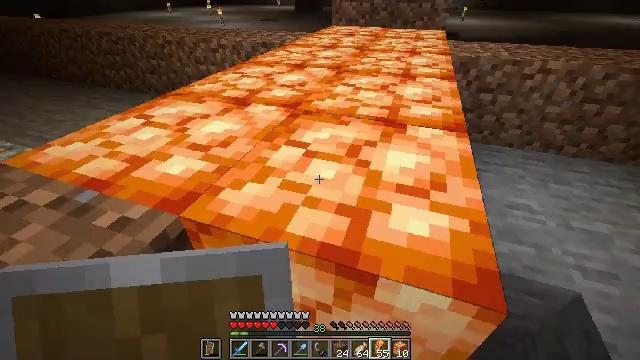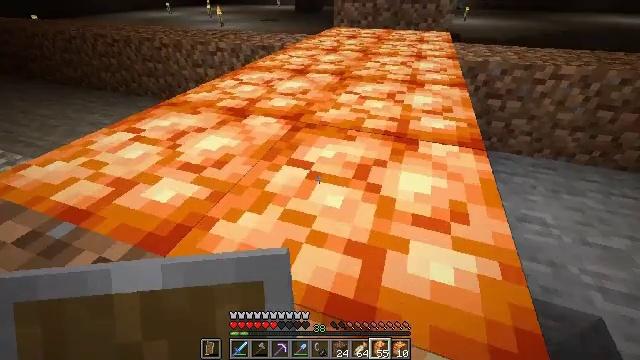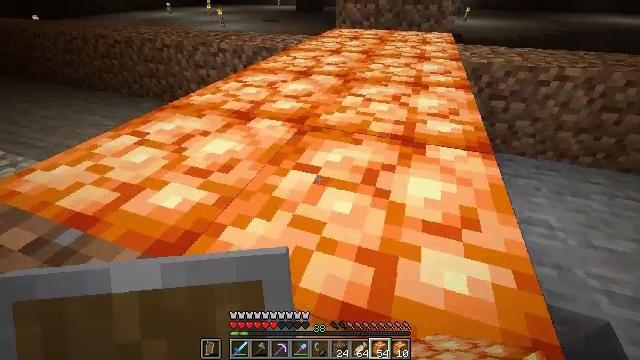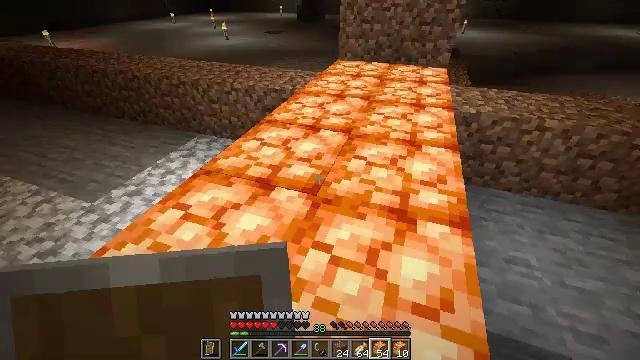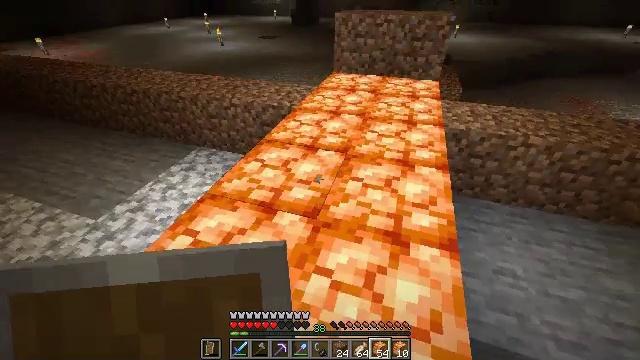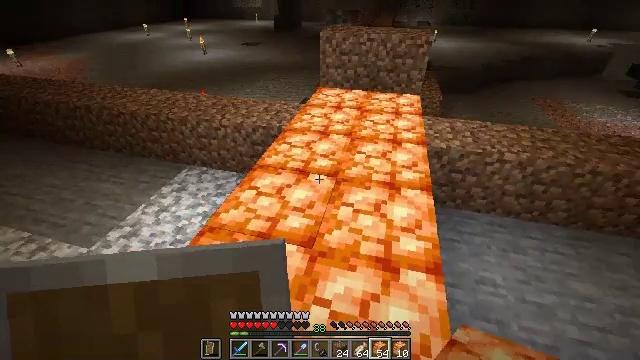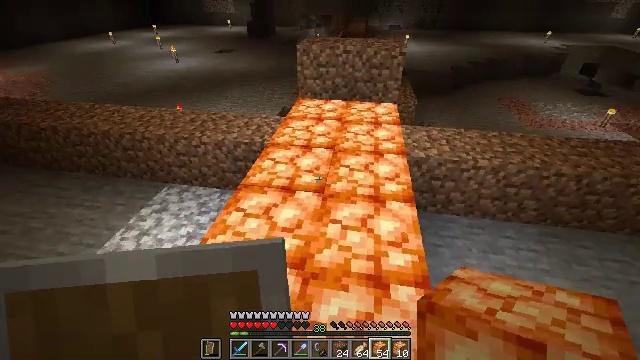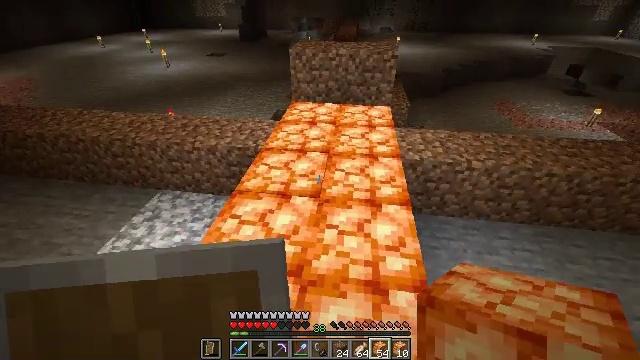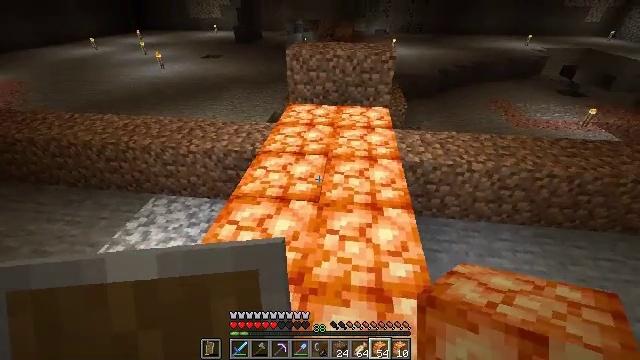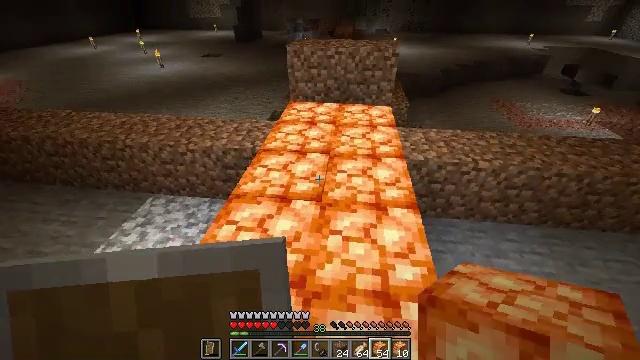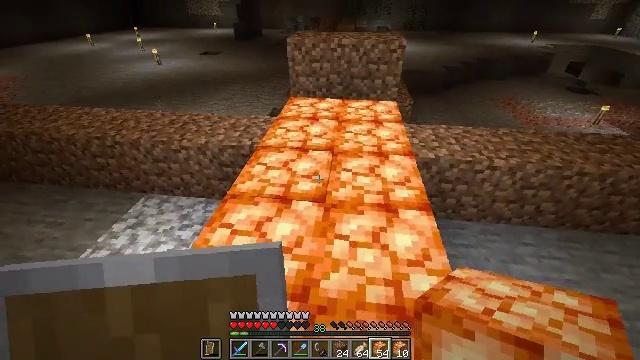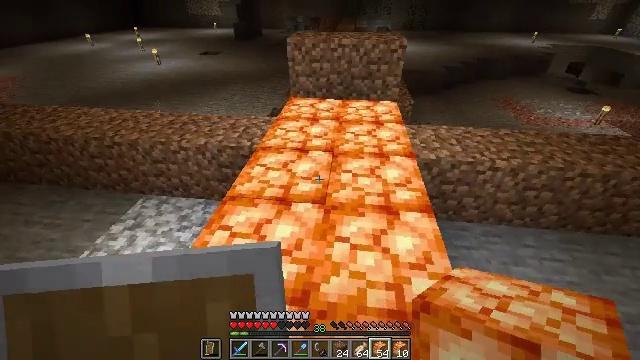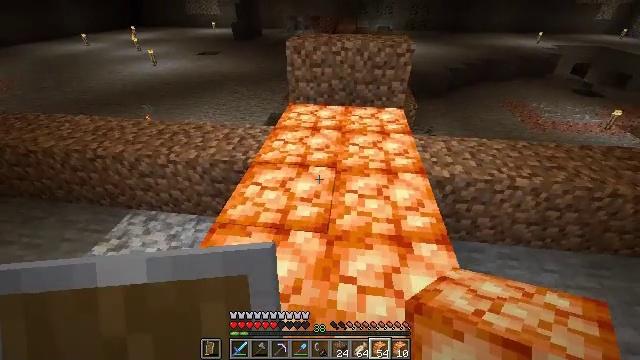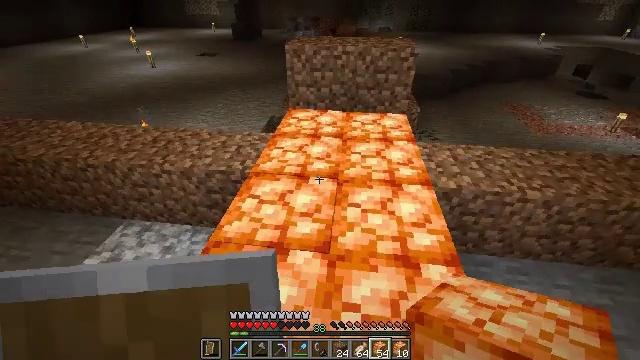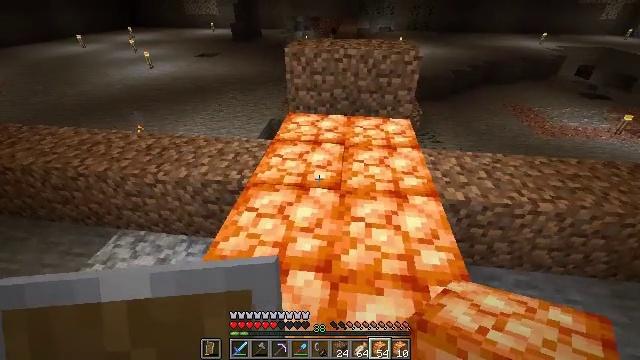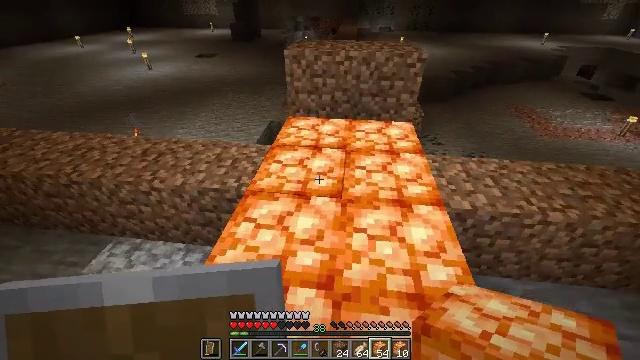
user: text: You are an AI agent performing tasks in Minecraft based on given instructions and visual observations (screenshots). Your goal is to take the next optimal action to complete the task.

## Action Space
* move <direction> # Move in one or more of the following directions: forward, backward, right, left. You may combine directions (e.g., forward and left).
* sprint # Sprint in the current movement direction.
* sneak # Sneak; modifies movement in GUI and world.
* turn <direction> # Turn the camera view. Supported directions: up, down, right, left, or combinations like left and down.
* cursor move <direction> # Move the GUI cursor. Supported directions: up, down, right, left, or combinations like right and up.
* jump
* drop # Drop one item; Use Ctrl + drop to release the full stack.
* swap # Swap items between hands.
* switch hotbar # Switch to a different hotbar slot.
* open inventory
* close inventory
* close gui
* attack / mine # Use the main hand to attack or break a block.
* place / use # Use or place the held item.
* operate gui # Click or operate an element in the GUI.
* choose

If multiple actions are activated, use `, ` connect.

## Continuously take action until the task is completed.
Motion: motion action
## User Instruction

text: Attack the shroomlight to pick it up.
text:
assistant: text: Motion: move forward
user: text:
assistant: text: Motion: move forward, jump
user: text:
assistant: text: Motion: move forward, jump
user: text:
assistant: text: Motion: move forward, turn right, jump
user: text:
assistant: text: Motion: move forward, turn right
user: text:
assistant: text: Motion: move forward, turn right
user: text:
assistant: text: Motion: move forward, turn right
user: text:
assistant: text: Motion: move forward
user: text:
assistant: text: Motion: move forward
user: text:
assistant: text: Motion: move forward
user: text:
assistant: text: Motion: move forward
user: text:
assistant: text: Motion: move forward
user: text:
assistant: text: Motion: move forward
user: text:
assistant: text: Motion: move forward
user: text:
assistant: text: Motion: move forward
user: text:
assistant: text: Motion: move forward
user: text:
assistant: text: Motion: move forward
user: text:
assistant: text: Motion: move forward
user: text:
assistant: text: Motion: no_op
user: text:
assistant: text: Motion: no_op
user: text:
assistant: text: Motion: no_op
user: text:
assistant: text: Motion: no_op
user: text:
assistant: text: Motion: no_op
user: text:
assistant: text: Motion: no_op
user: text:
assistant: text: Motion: move back, turn down
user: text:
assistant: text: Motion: move back, turn down
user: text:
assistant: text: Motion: move back, turn down
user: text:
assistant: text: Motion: no_op
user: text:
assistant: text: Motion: no_op
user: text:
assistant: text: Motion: move back